Question: Good Day
I am having a weird morning with this SQL script - I am getting the following errors (as this script is a script used to fill tables up with dummy data):
'''
Msg 547, Level 16, State 0, Line 7
The INSERT statement conflicted with the FOREIGN KEY constraint "FK_ATTR". The conflict occurred in database "PhonebookDuplication", table "dbo.Attributes_Dummy", column 'Id'.
The statement has been terminated.
'''
As the question suggests, the rows in this table still gets inserted (as if it is not enforcing the foreign key constraints)
I also tested manually inserting data - it does not throw this error then.
Here are the layouts of my tables and the script which I execute. I need to know what is going on, and why it throws an error please :) I bet its something obvious which I am overlooking.

script:
'''
use PhonebookDuplication;
DROP TABLE Numbers_Attributes_Bridge;
DROP TABLE Numbers_Dummy;
DROP TABLE Attributes_Dummy;
CREATE TABLE Numbers_Dummy
(
Id int IDENTITY(1,1) PRIMARY KEY,
Number VARCHAR(20),
AccountId INT,
FirstName VARCHAR(20),
LastName VARCHAR(20)
);
CREATE TABLE Attributes_Dummy
(Id int IDENTITY(1,1) PRIMARY KEY,
AccountId INT,
Attribute VARCHAR(100)
);
CREATE TABLE Numbers_Attributes_Bridge
(
NumberId int,
AttributeId int,
AccountId int,
Value Varchar(100)
CONSTRAINT PK_NA PRIMARY KEY
(
NumberId ASC,
AttributeId ASC
)
CONSTRAINT FK_Numbers FOREIGN KEY (NumberId) REFERENCES Numbers_Dummy(Id),
CONSTRAINT FK_ATTR FOREIGN KEY (AttributeId) REFERENCES Attributes_Dummy(Id),
);
DECLARE @COUNTER INT = 0;
SET NOCOUNT ON
WHILE (@COUNTER < 150)
BEGIN
INSERT INTO Numbers_Dummy VALUES ('082'+CONVERT(varchar(15),@Counter),<PHONE>,'Eon','du Plessis')
SET @COUNTER += 1;
END
SELECT COUNT(*) FROM Numbers_Dummy
SET @COUNTER = 0;
WHILE (@COUNTER < 5)
BEGIN
INSERT INTO Attributes_Dummy VALUES (<PHONE>,'Attribute'+CONVERT(varchar(15),@Counter))
SET @COUNTER += 1;
END
SELECT COUNT(*) FROM Attributes_Dummy
DECLARE @COUNTER2 INT = 0 ;
DECLARE @SUBCOUNTER INT = 0;
WHILE (@COUNTER2 <= 150)
BEGIN
WHILE (@SUBCOUNTER <= 5)
BEGIN
INSERT INTO Numbers_Attributes_Bridge VALUES (@COUNTER2,@SUBCOUNTER,<PHONE>, 'ATTRIBUTE-' + CONVERT(VARCHAR(100),@SUBCOUNTER))
SET @SUBCOUNTER =@SUBCOUNTER + 1;
END
SET @SUBCOUNTER = 0;
SET @COUNTER2 = @COUNTER2 + 1;
END
'''
Logic Says that the numbers_dummy table will have 150 rows, ID = 1 to 150
attributes will have 5 rows, ID = 1 - 5
Numbers_Attributes_Bridge should have 750 rows: NumberID = 1 to 150 with a compound primary key value of AttributeID = 1 to 5
I am getting the abovementioned error, but rows still insert.
The following line of code did not throw an error on a manual test:
'''
INSERT INTO Numbers_Attributes_Bridge VALUES (150,5,<PHONE>, 'ATTRIBUTE-5')
'''
What is going on?
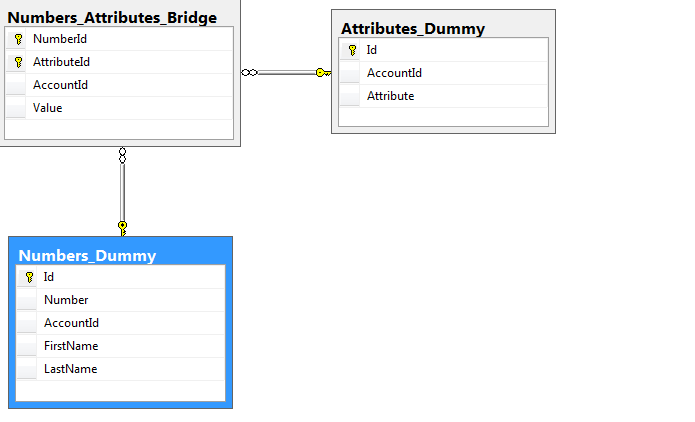
Answer: Yo messed up with counters, try following script:
'''
DECLARE @COUNTER INT = 1;
SET NOCOUNT ON
WHILE (@COUNTER <= 150)
BEGIN
INSERT INTO Numbers_Dummy VALUES ('082'+CONVERT(varchar(15),@Counter),<PHONE>,'Eon','du Plessis')
SET @COUNTER += 1;
END
SELECT COUNT(*) FROM Numbers_Dummy
SET @COUNTER = 1;
WHILE (@COUNTER <= 5)
BEGIN
INSERT INTO Attributes_Dummy VALUES (<PHONE>,'Attribute'+CONVERT(varchar(15),@Counter))
SET @COUNTER += 1;
END
SELECT COUNT(*) FROM Attributes_Dummy
DECLARE @COUNTER2 INT = 1 ;
DECLARE @SUBCOUNTER INT = 1;
WHILE (@COUNTER2 <= 150)
BEGIN
WHILE (@SUBCOUNTER <= 5)
BEGIN
INSERT INTO Numbers_Attributes_Bridge VALUES (@COUNTER2,@SUBCOUNTER,<PHONE>, 'ATTRIBUTE-' + CONVERT(VARCHAR(100),@SUBCOUNTER))
SET @SUBCOUNTER =@SUBCOUNTER + 1;
END
SET @SUBCOUNTER = 1;
SET @COUNTER2 = @COUNTER2 + 1;
END
'''
You're getting errors when trying to insert row with NumberId or AttributeId = 0, but all other rows are inserted well, that's why you have some records inserted